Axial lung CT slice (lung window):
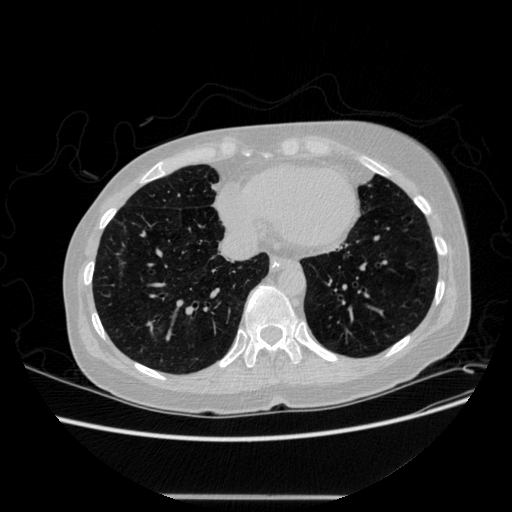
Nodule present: no